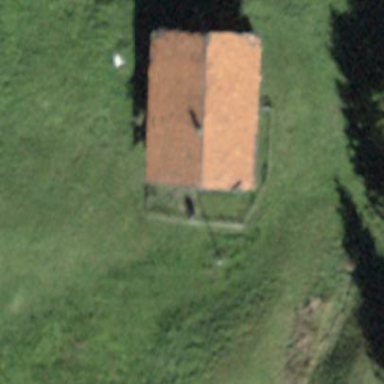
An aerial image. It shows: Cabin is depicted in the image.